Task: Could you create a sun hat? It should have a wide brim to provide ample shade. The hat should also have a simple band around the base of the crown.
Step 5:
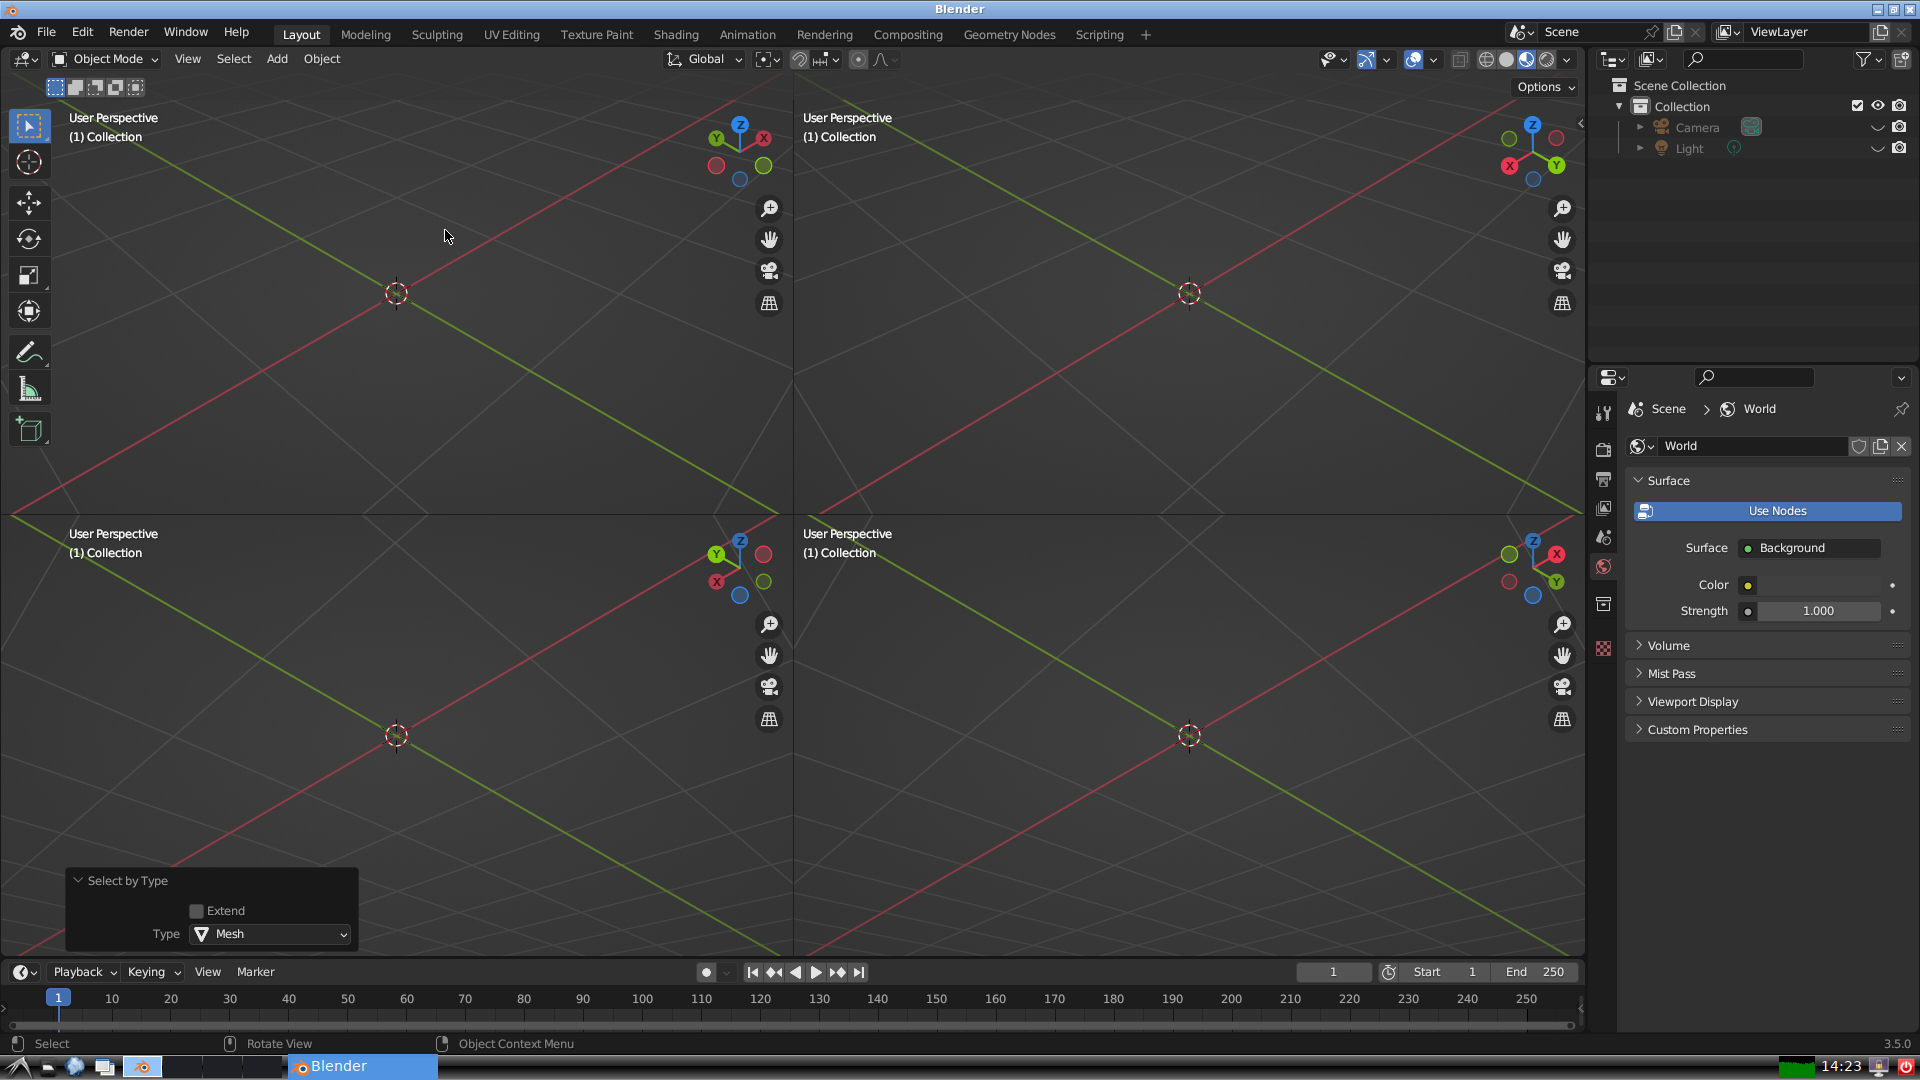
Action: {"mouse_move": [320, 60]}